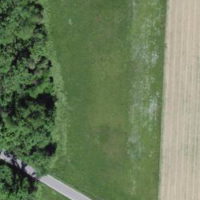
EUNIS habitat code: 52
Species observed at this site:
Milvus milvus